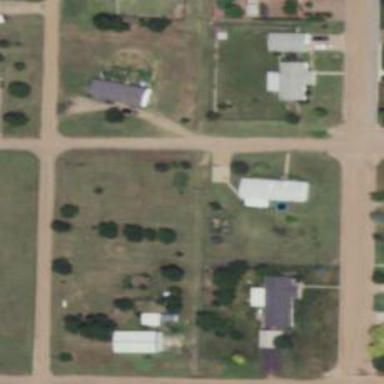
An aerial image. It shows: Alley classified as service road.